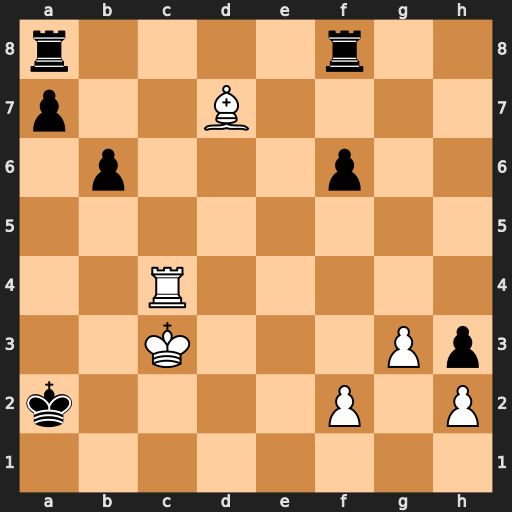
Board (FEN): r4r2/p2B4/1p3p2/8/2R5/2K3Pp/k4P1P/8
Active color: w
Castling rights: -
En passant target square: -
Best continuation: Ra4+ Kb1 Bf5+ Kc1 Ra1#